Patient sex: F
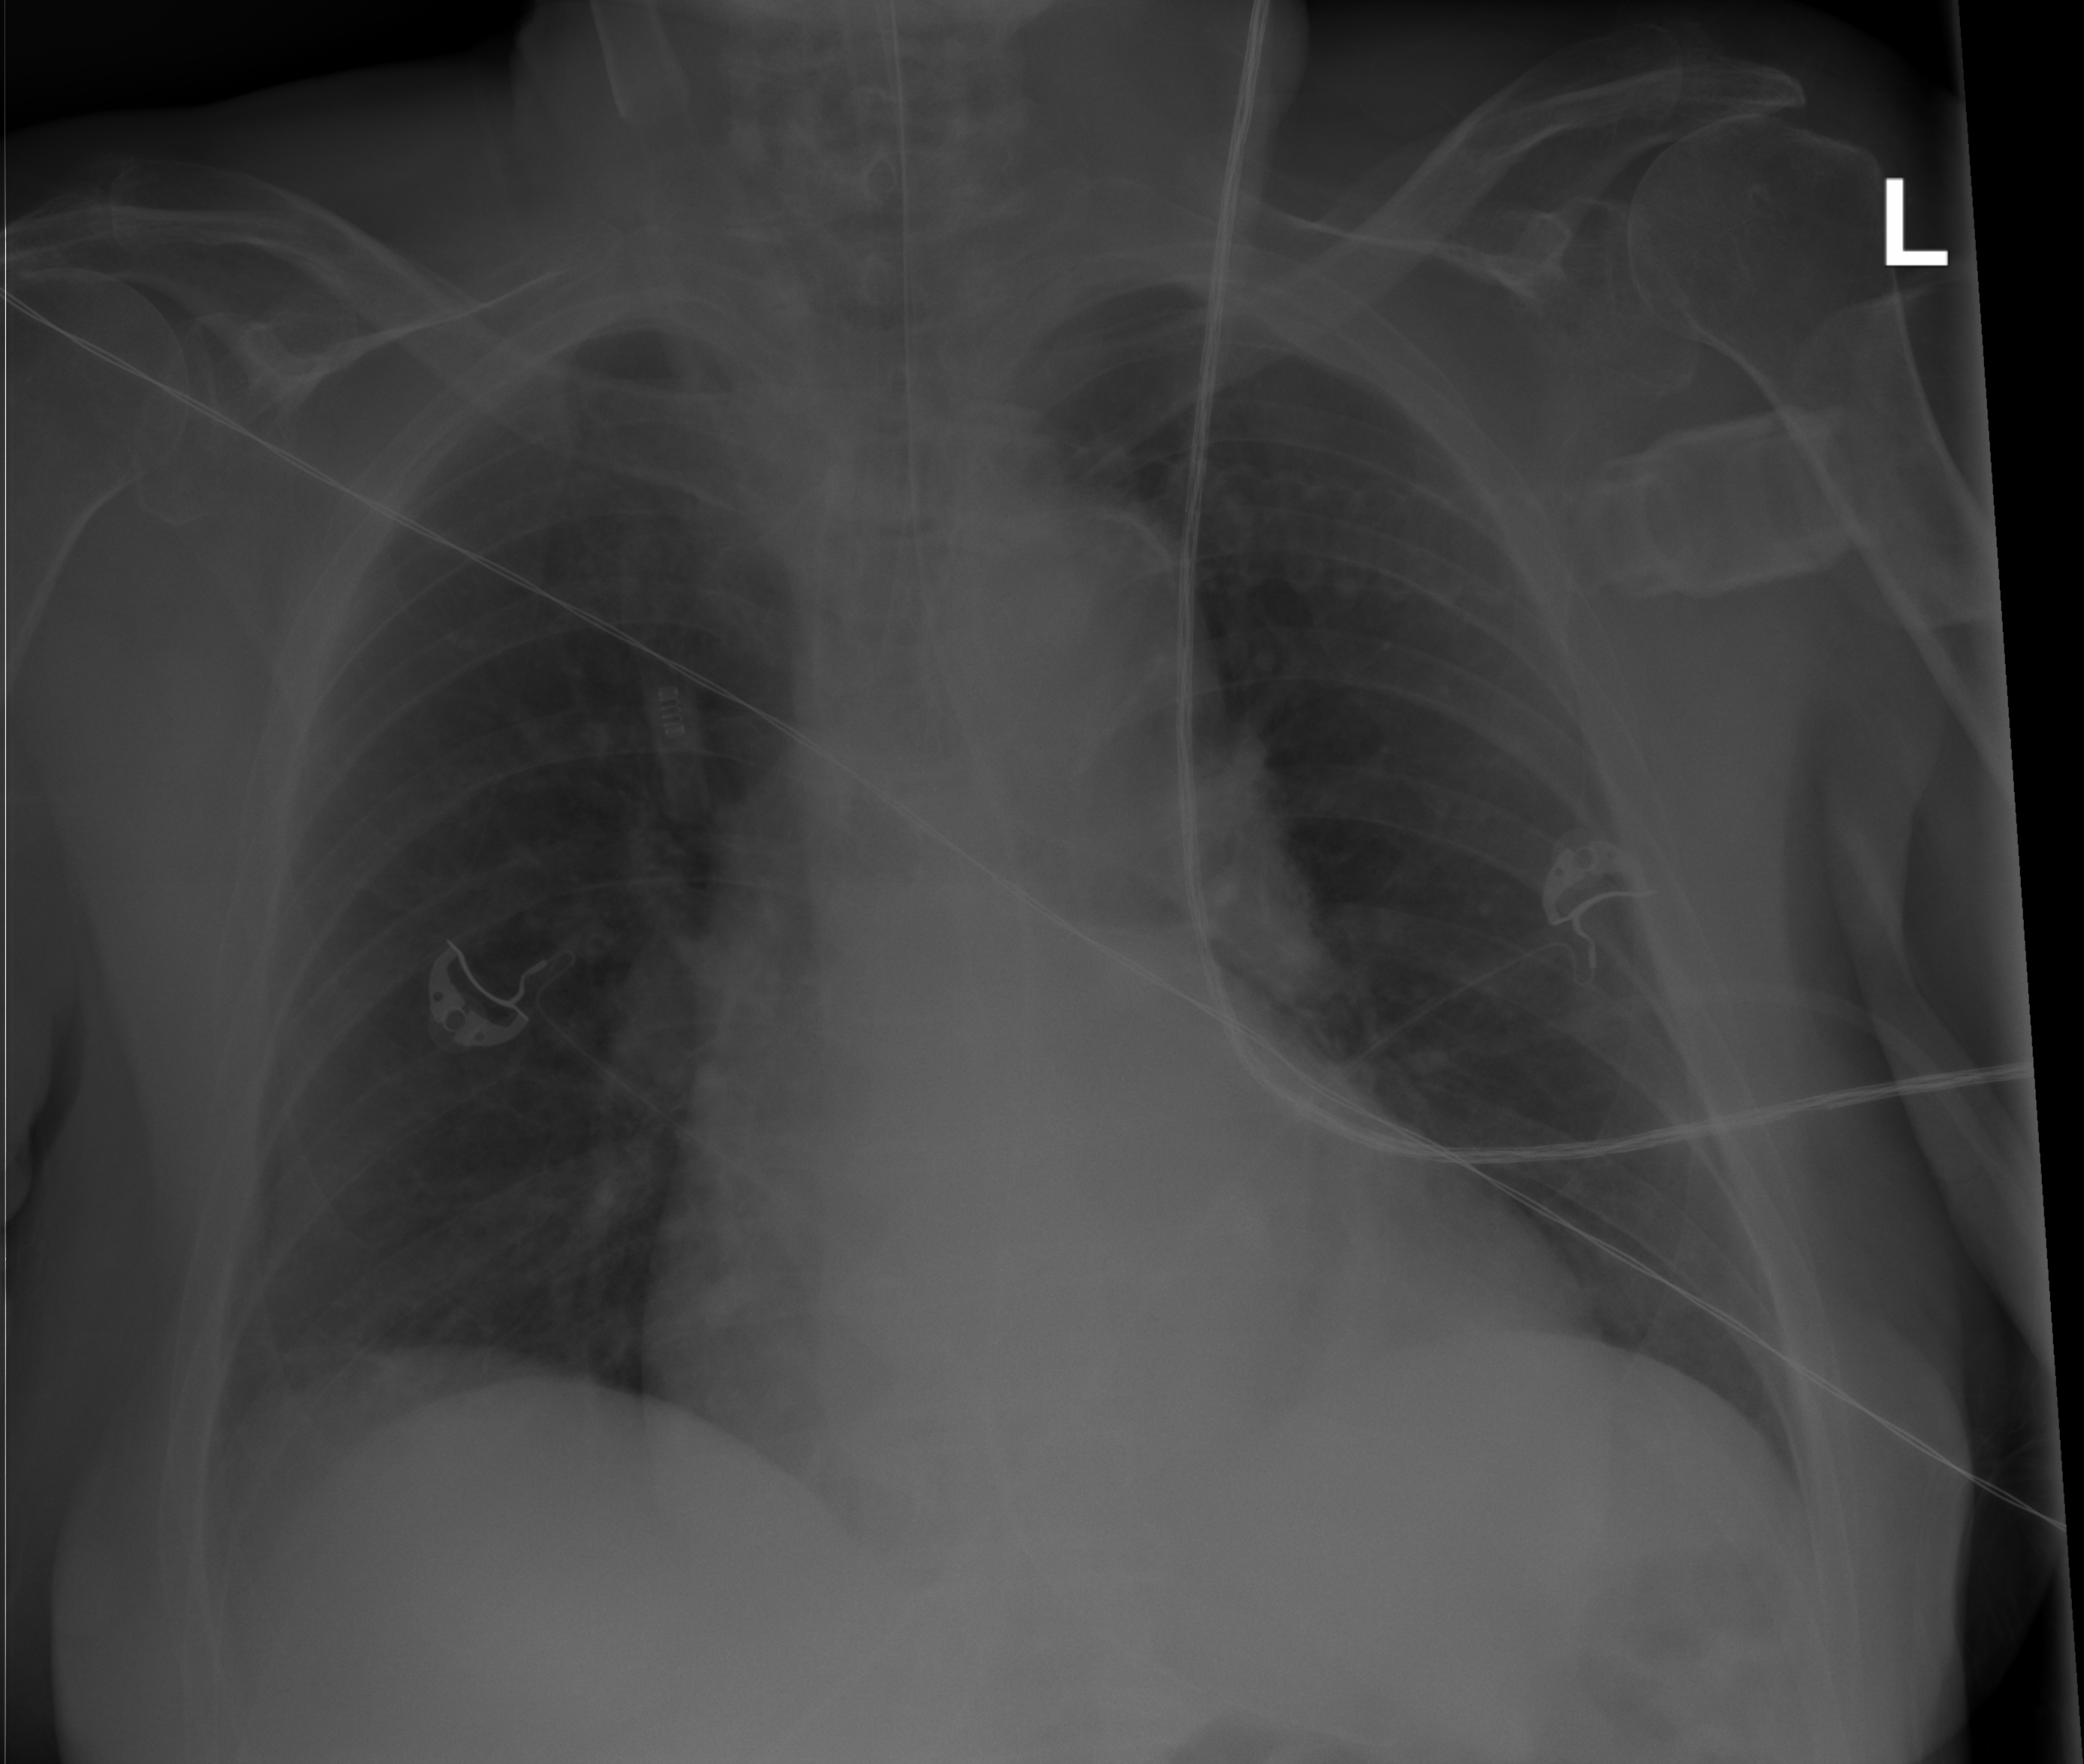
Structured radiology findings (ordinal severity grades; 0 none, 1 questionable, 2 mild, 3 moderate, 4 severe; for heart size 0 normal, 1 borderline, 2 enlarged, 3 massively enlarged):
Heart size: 0
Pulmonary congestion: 0
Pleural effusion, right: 1
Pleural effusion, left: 0
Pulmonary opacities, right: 0
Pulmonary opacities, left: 0
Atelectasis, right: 2
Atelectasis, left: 2